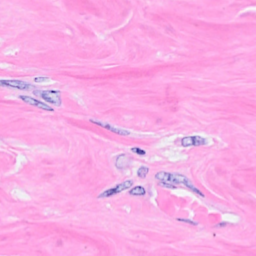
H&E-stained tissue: Breast